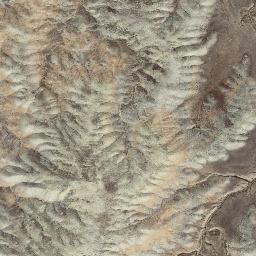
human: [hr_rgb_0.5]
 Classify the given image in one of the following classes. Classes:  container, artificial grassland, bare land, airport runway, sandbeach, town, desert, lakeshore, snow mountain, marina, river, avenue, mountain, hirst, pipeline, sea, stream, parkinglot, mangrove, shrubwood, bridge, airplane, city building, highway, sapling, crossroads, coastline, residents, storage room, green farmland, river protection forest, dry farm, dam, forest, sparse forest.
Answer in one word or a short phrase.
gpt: mountain